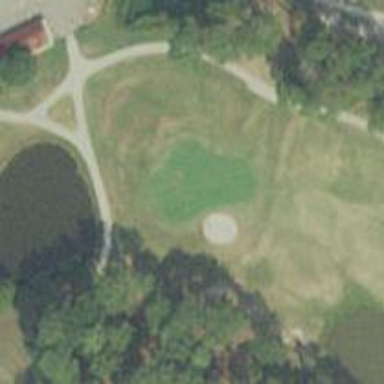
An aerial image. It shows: View of golf hole.